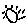
Label: sun